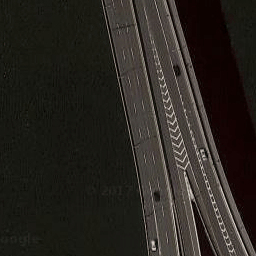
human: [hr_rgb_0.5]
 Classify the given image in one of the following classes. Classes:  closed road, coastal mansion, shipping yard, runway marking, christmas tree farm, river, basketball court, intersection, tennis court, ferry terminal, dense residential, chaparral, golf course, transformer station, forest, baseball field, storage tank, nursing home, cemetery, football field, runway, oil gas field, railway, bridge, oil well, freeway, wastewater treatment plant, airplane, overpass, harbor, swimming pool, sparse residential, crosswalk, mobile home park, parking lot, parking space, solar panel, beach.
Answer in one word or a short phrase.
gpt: bridge